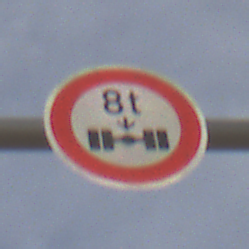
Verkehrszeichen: TatsaechlicheAchslast
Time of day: MorningAfternoon
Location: Outdoor (Suburban)
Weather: PartlyCloudy
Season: NotSpecified
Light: Natural